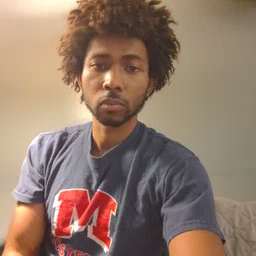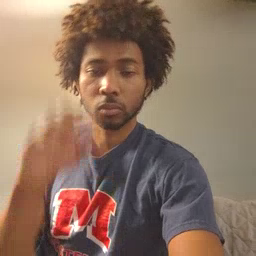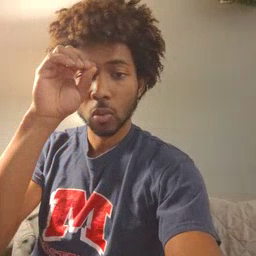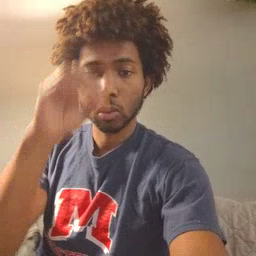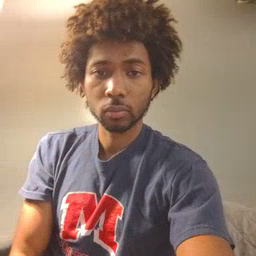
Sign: owl